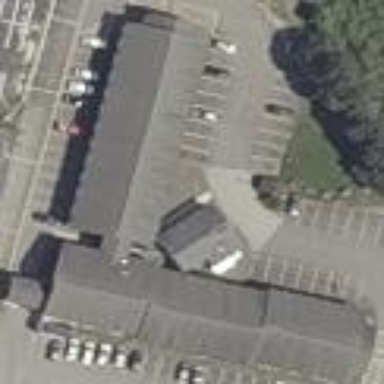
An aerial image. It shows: Motel building.